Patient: sex M, age 64
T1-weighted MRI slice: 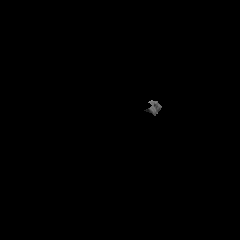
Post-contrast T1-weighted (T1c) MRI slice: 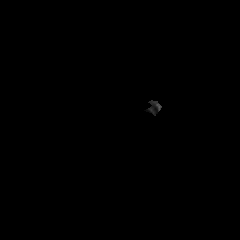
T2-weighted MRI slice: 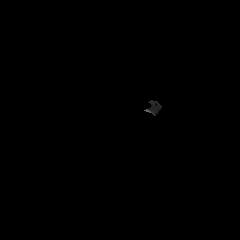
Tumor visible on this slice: no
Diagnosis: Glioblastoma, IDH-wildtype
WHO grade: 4